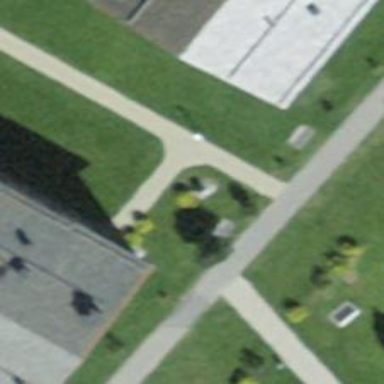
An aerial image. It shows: Footway surfaced with paving stones.